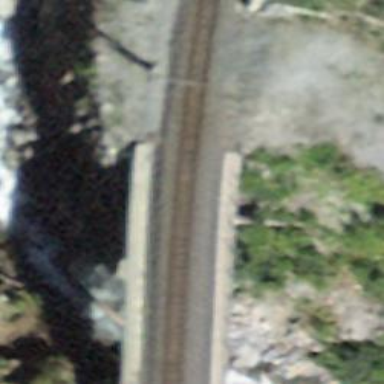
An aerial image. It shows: Narrow gauge railway bridge with electrified contact lines.